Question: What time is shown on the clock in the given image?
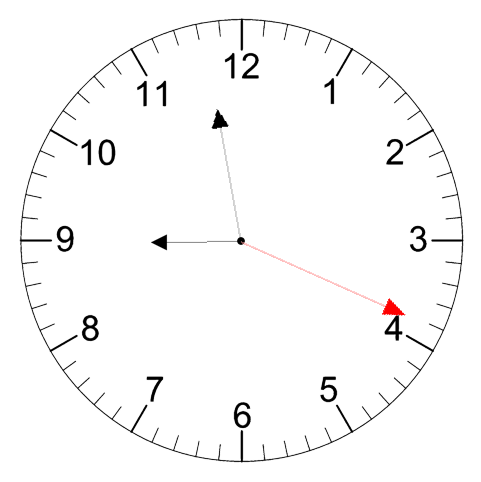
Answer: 08:58:19